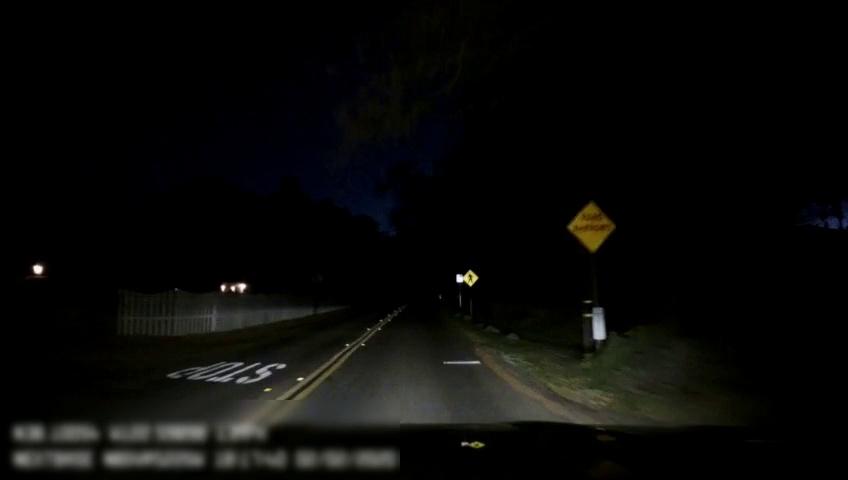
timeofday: Night
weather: Other
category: Drivable Space
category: Lanes | Opposite Lane
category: Lanes | Current Lane
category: Traffic | Signs
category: Traffic | Signs